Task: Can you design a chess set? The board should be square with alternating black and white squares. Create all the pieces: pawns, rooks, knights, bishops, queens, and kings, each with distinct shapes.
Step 3260:
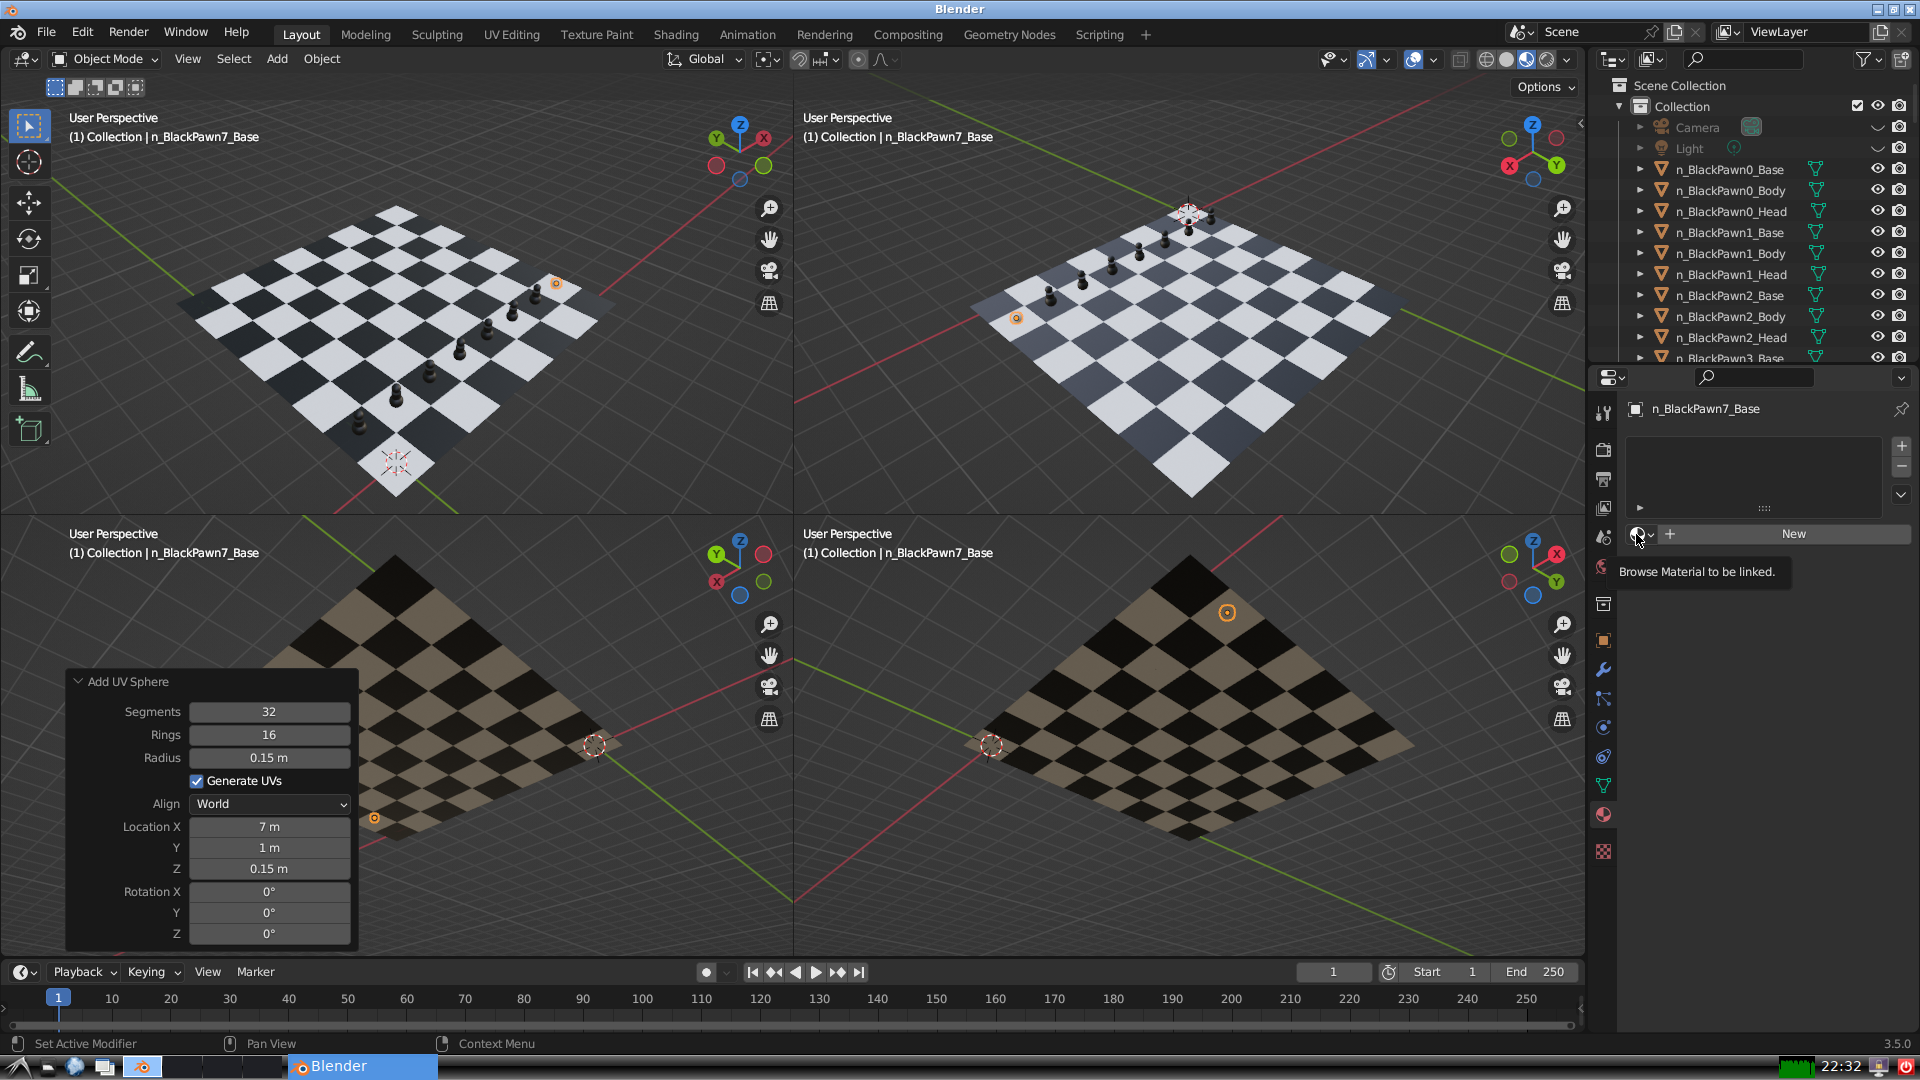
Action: click: no